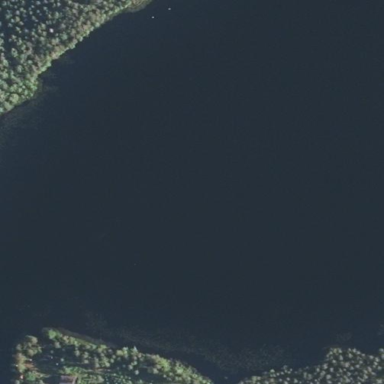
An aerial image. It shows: Pond surrounded by natural water.